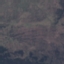
Land use / land cover: HerbaceousVegetation